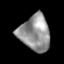
Tissue: lung
Cell type: Epithelial cells
Senescence score: 0.2426
Nuclear area (px): 1073
Mean DAPI intensity: 147.809